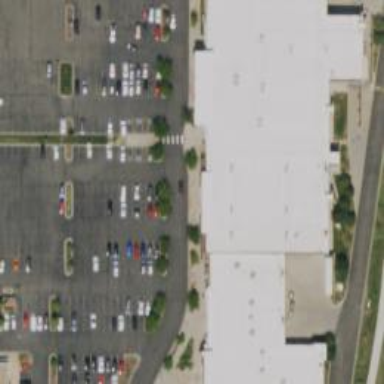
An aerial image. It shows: Retail building.